Question: I have implemented a function to find the <URL> of a given function, the function produces poor results for
.
When I try to calculate the trapezoid rule with 'n < 8' it produces a value much larger than the actual area, which is unexpected, I have graphed f(x) and drawn how I believe the first few numbers of trapezoids would look, and they all should be producing less than the target area.
However, as 'n' increases, the error becomes lower and lower and at 'n = <PHONE>' it is within a 0.001 of the solution.
'''
private interface MathFunc {
double apply(double value);
}
private static final double A = 1;
private static final double B = 9;
public static void main(String args[]) {
MathFunc func = (x) -> Math.log(x) / Math.log(2);
double realValue = 16.98776493946568;
for(int i = 1; i <= 8; i*=2) {
double value = trapezoidRule(A, B, func, i);
System.out.println(i + " Trapezoid Summation for f(x): " + value);
double absError = Math.abs(value - realValue);
System.out.println("Abs Error: " + absError);
System.out.println("% Error: " + (absError/realValue)*100);
System.out.println();
}
}
static double trapezoidRule(double a, double b, MathFunc f, double n) {
double deltaX = (b-a)/n;
double i = 0;
double sum = 0.0;
while( i++ <= n ) {
if(i == 0 || i == n) {
sum += f.apply(a + (i*deltaX));
} else {
sum += 2 * f.apply(a + (i*deltaX));
}
}
return (deltaX * sum) / 2.0;
}
'''
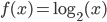
Answer: If you step through trapezoidRule for n = 1 in a debugger, you'll see that the loop is executed for i=1 and i=2. Since i=2 is treated as a midpoint, it is counted twice.
Why is the loop executed for wrong values of i? The expression 'i++' uses the post-increment operator, which increments the variable after returning its value. You should be using a pre-increment operator '++i', or a for loop like any sane person:
'''
for (double i = 0; i <= n; i++) {
'''